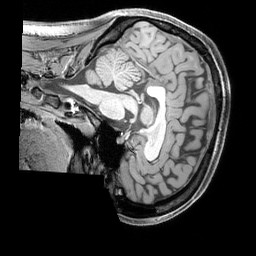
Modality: T1w
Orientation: sagittal
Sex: female
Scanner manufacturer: siemens
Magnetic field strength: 3 T
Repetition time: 2.3 s
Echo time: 0.00226 s